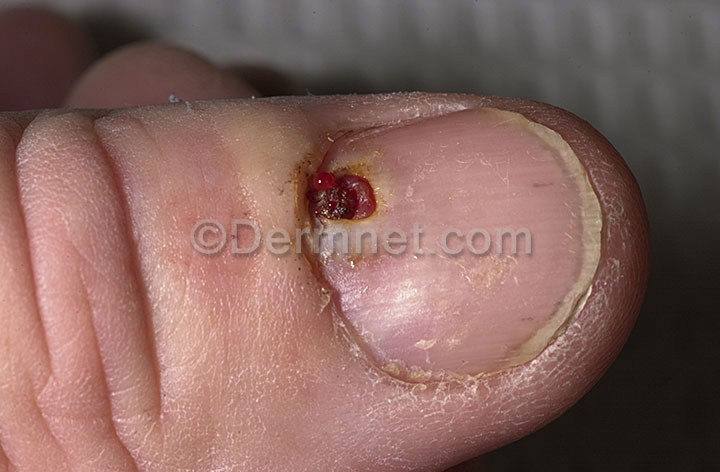
Disease: Vascular Tumors